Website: macys
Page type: billing-address
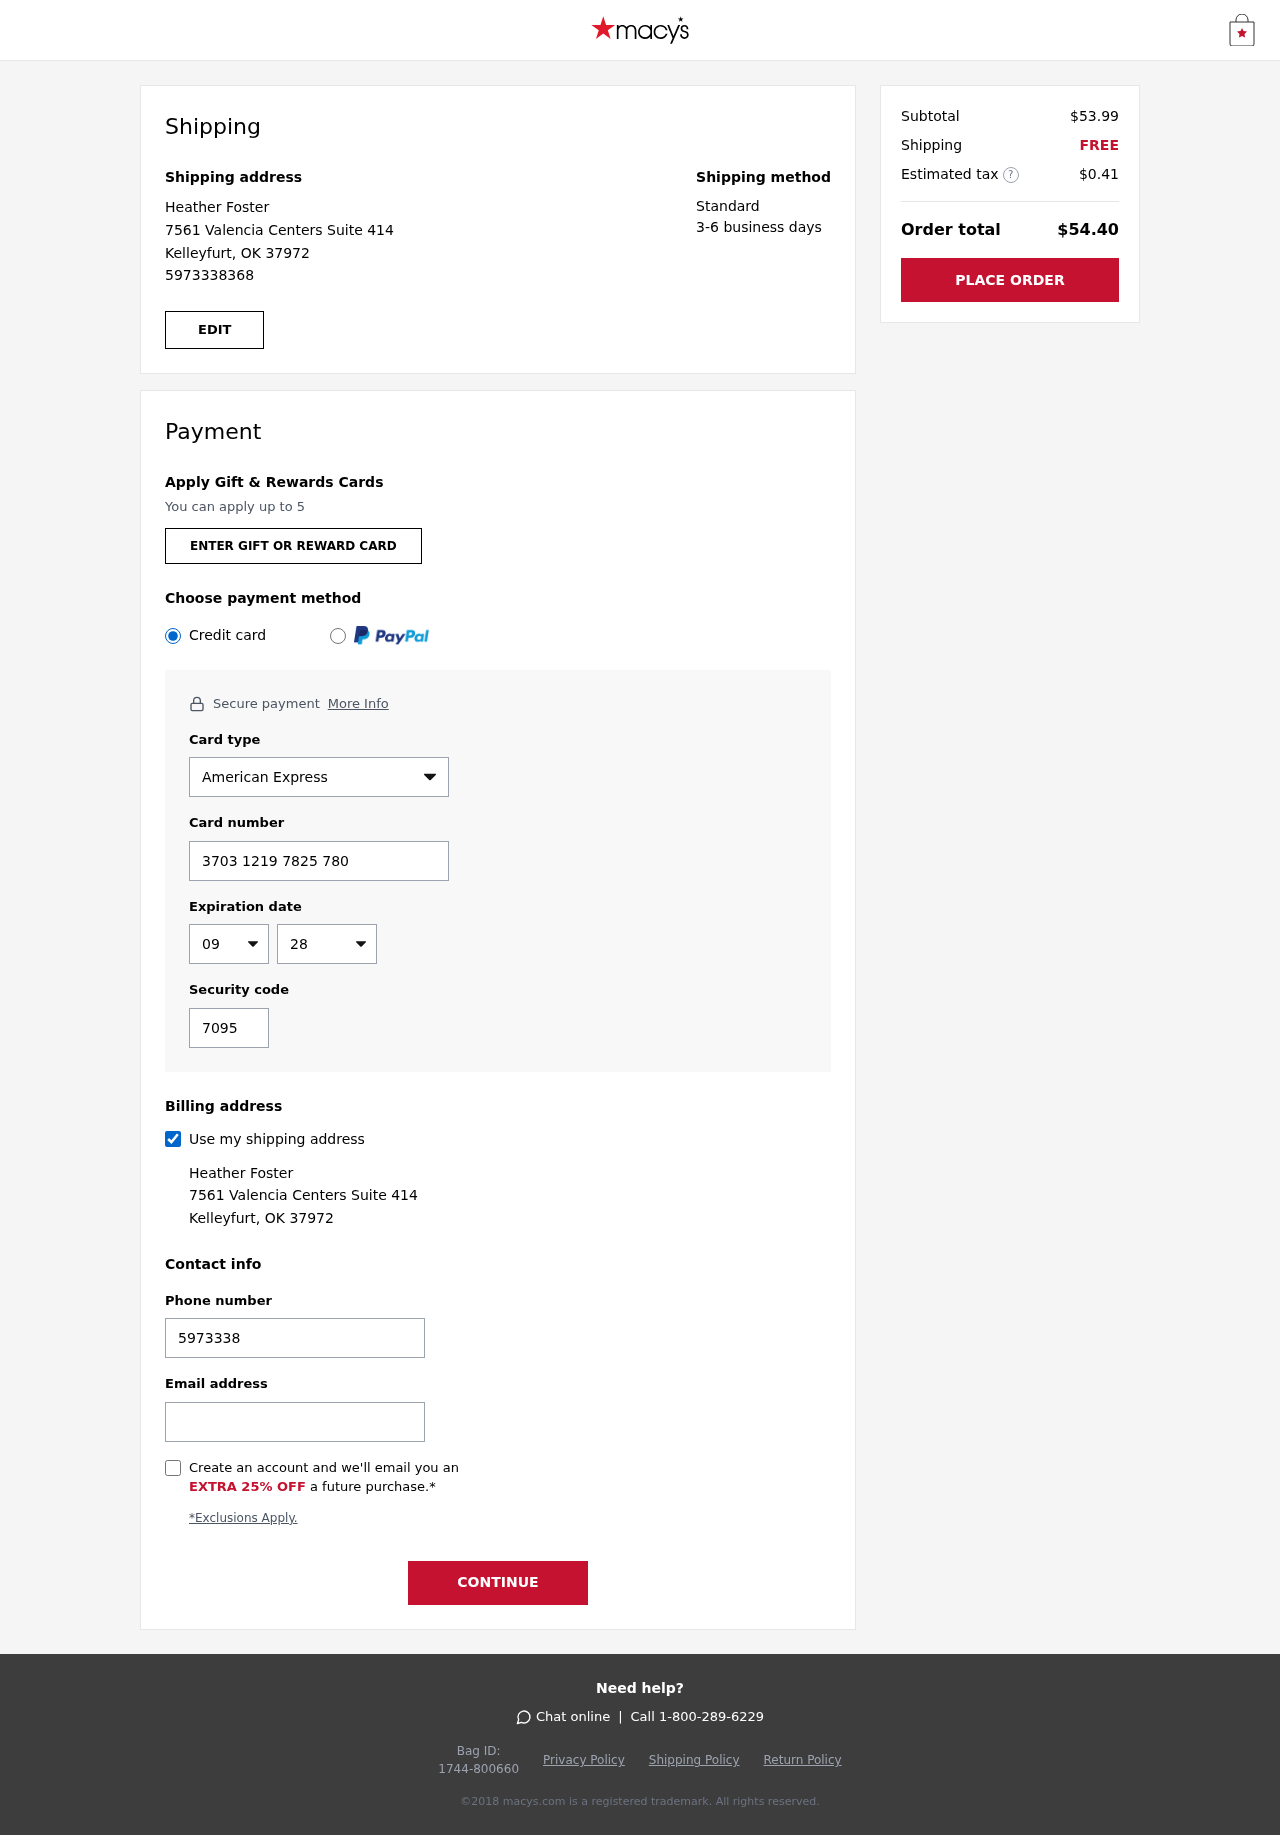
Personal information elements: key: PII_CARD_CVV
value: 7095
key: PII_CARD_EXPIRY_MONTH
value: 09
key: PII_CARD_EXPIRY_YEAR
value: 28
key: PII_CARD_NUMBER
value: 3703 1219 7825 780
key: PII_CARD_TYPE
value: American Express
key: PII_EMAIL
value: heather.foster@gmail.com
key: PII_FULLNAME
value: Heather Foster
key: PII_PHONE
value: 5973338368
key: PII_STREET
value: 7561 Valencia Centers Suite 414
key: PII_CITY_STATE_ZIP
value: Kelleyfurt, OK 37972
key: PII_FIRSTNAME
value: Heather
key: PII_LASTNAME
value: Foster
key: PII_FULLNAME2
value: Heather Foster
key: PII_FULLNAME3
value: Heather Foster
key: PII_FIRSTNAME2
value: Heather
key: PII_FIRSTNAME3
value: Heather
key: PII_LASTNAME2
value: Foster
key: PII_LASTNAME3
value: Foster
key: PII_FIRSTNAME_DERIVED
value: Heather
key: PII_LASTNAME_DERIVED
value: Foster
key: PII_FULLNAME_DERIVED
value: Heather Foster
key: PII_NAME_FULL_DERIVED
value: Heather Foster
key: PII_STREET2
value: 7561 Valencia Centers Suite 414
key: PII_PHONE2
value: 5973338368
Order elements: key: ORDER_SUBTOTAL
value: $53.99
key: ORDER_SHIPPING_COST
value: FREE
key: ORDER_TAX
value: $0.41
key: ORDER_TOTAL
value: $54.40